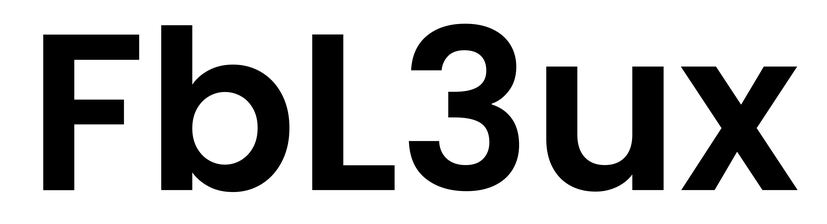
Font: Poppins-SemiBold